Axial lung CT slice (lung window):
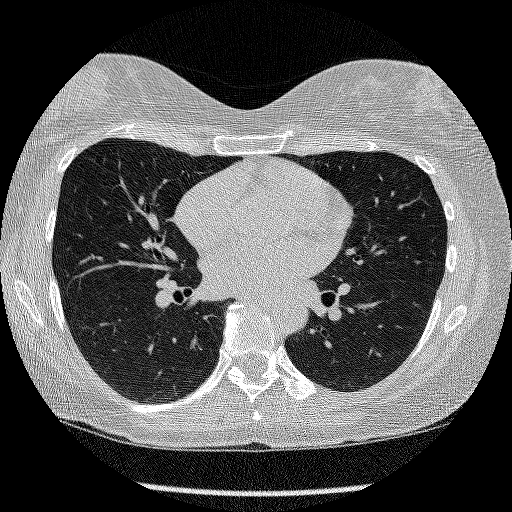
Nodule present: no